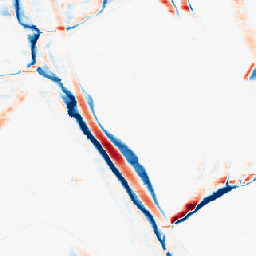
Category: morphological
Decomposition family: morphological_rect
Decomposition parameters: operation: average
width: 20
height: 3
Upsampling method: area
Upsampling parameters: scale: 8
Upsampling scale: 8